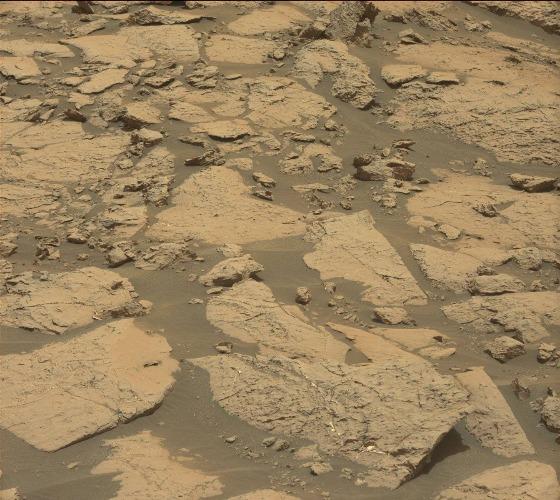
Terrain classes present: Bedrock, Gravel / Sand / Soil, Rock, Shadow